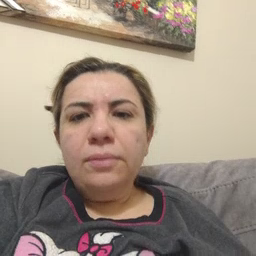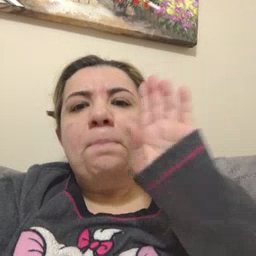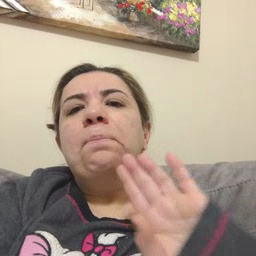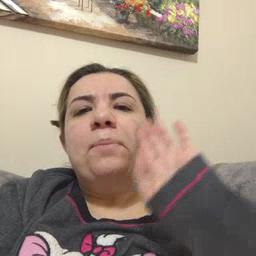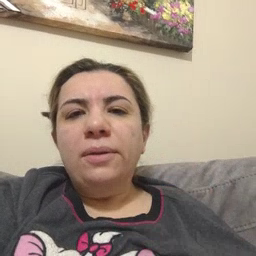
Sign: brown